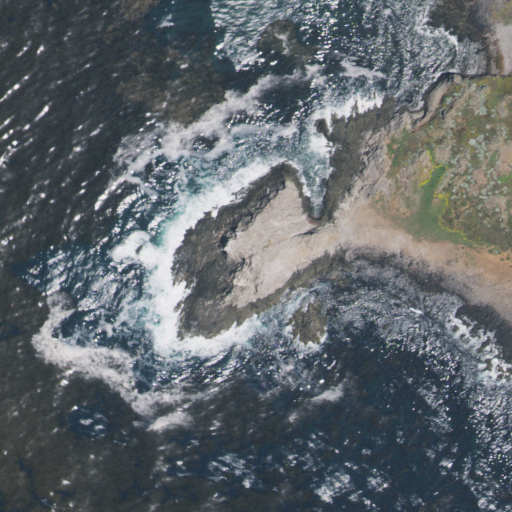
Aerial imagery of point in California named Mail Point containing open water, shrub, barren land, and herbaceous wetlands